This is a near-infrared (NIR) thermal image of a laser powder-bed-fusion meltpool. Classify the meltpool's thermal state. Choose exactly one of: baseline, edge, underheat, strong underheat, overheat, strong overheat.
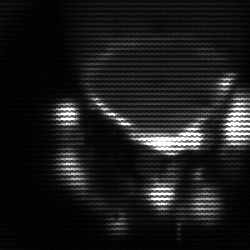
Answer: edge